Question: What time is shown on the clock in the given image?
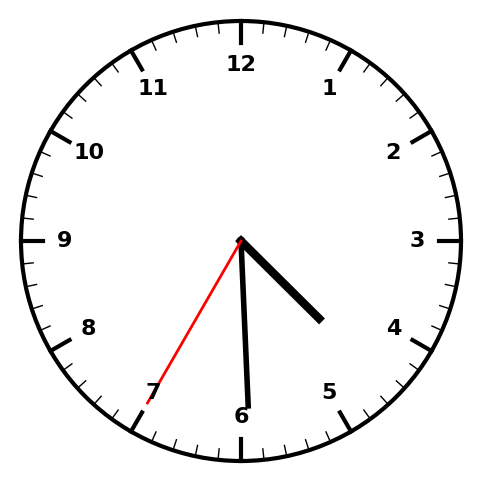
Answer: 04:29:35